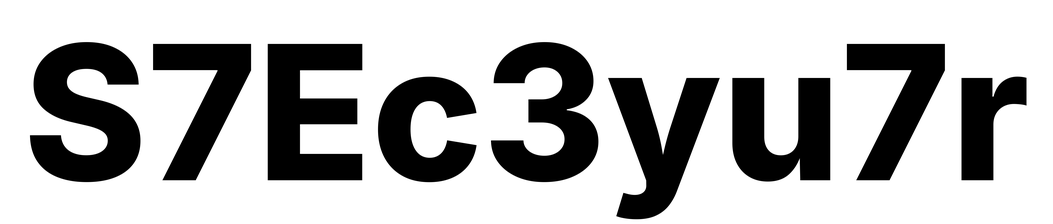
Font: Inter_ExtraBold